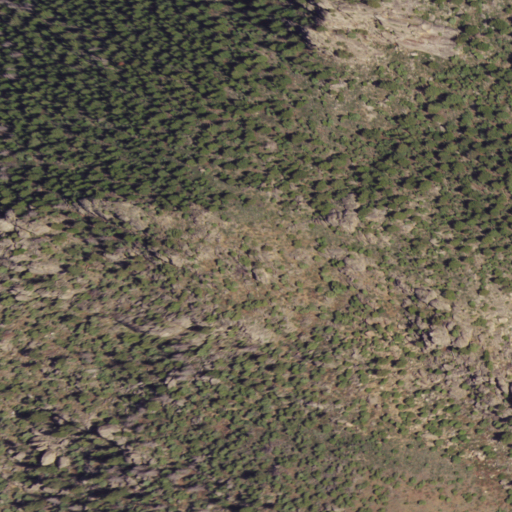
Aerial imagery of mountain in Wyoming named Bennett Peak containing evergreen forest and shrub